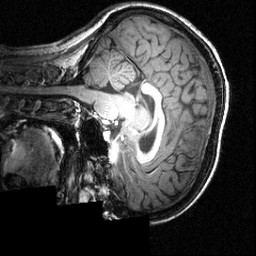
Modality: T1w
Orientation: sagittal
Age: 16
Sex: female
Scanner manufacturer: siemens
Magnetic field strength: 3.951 T
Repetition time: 1.5 s
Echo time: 0.00335 s